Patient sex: F
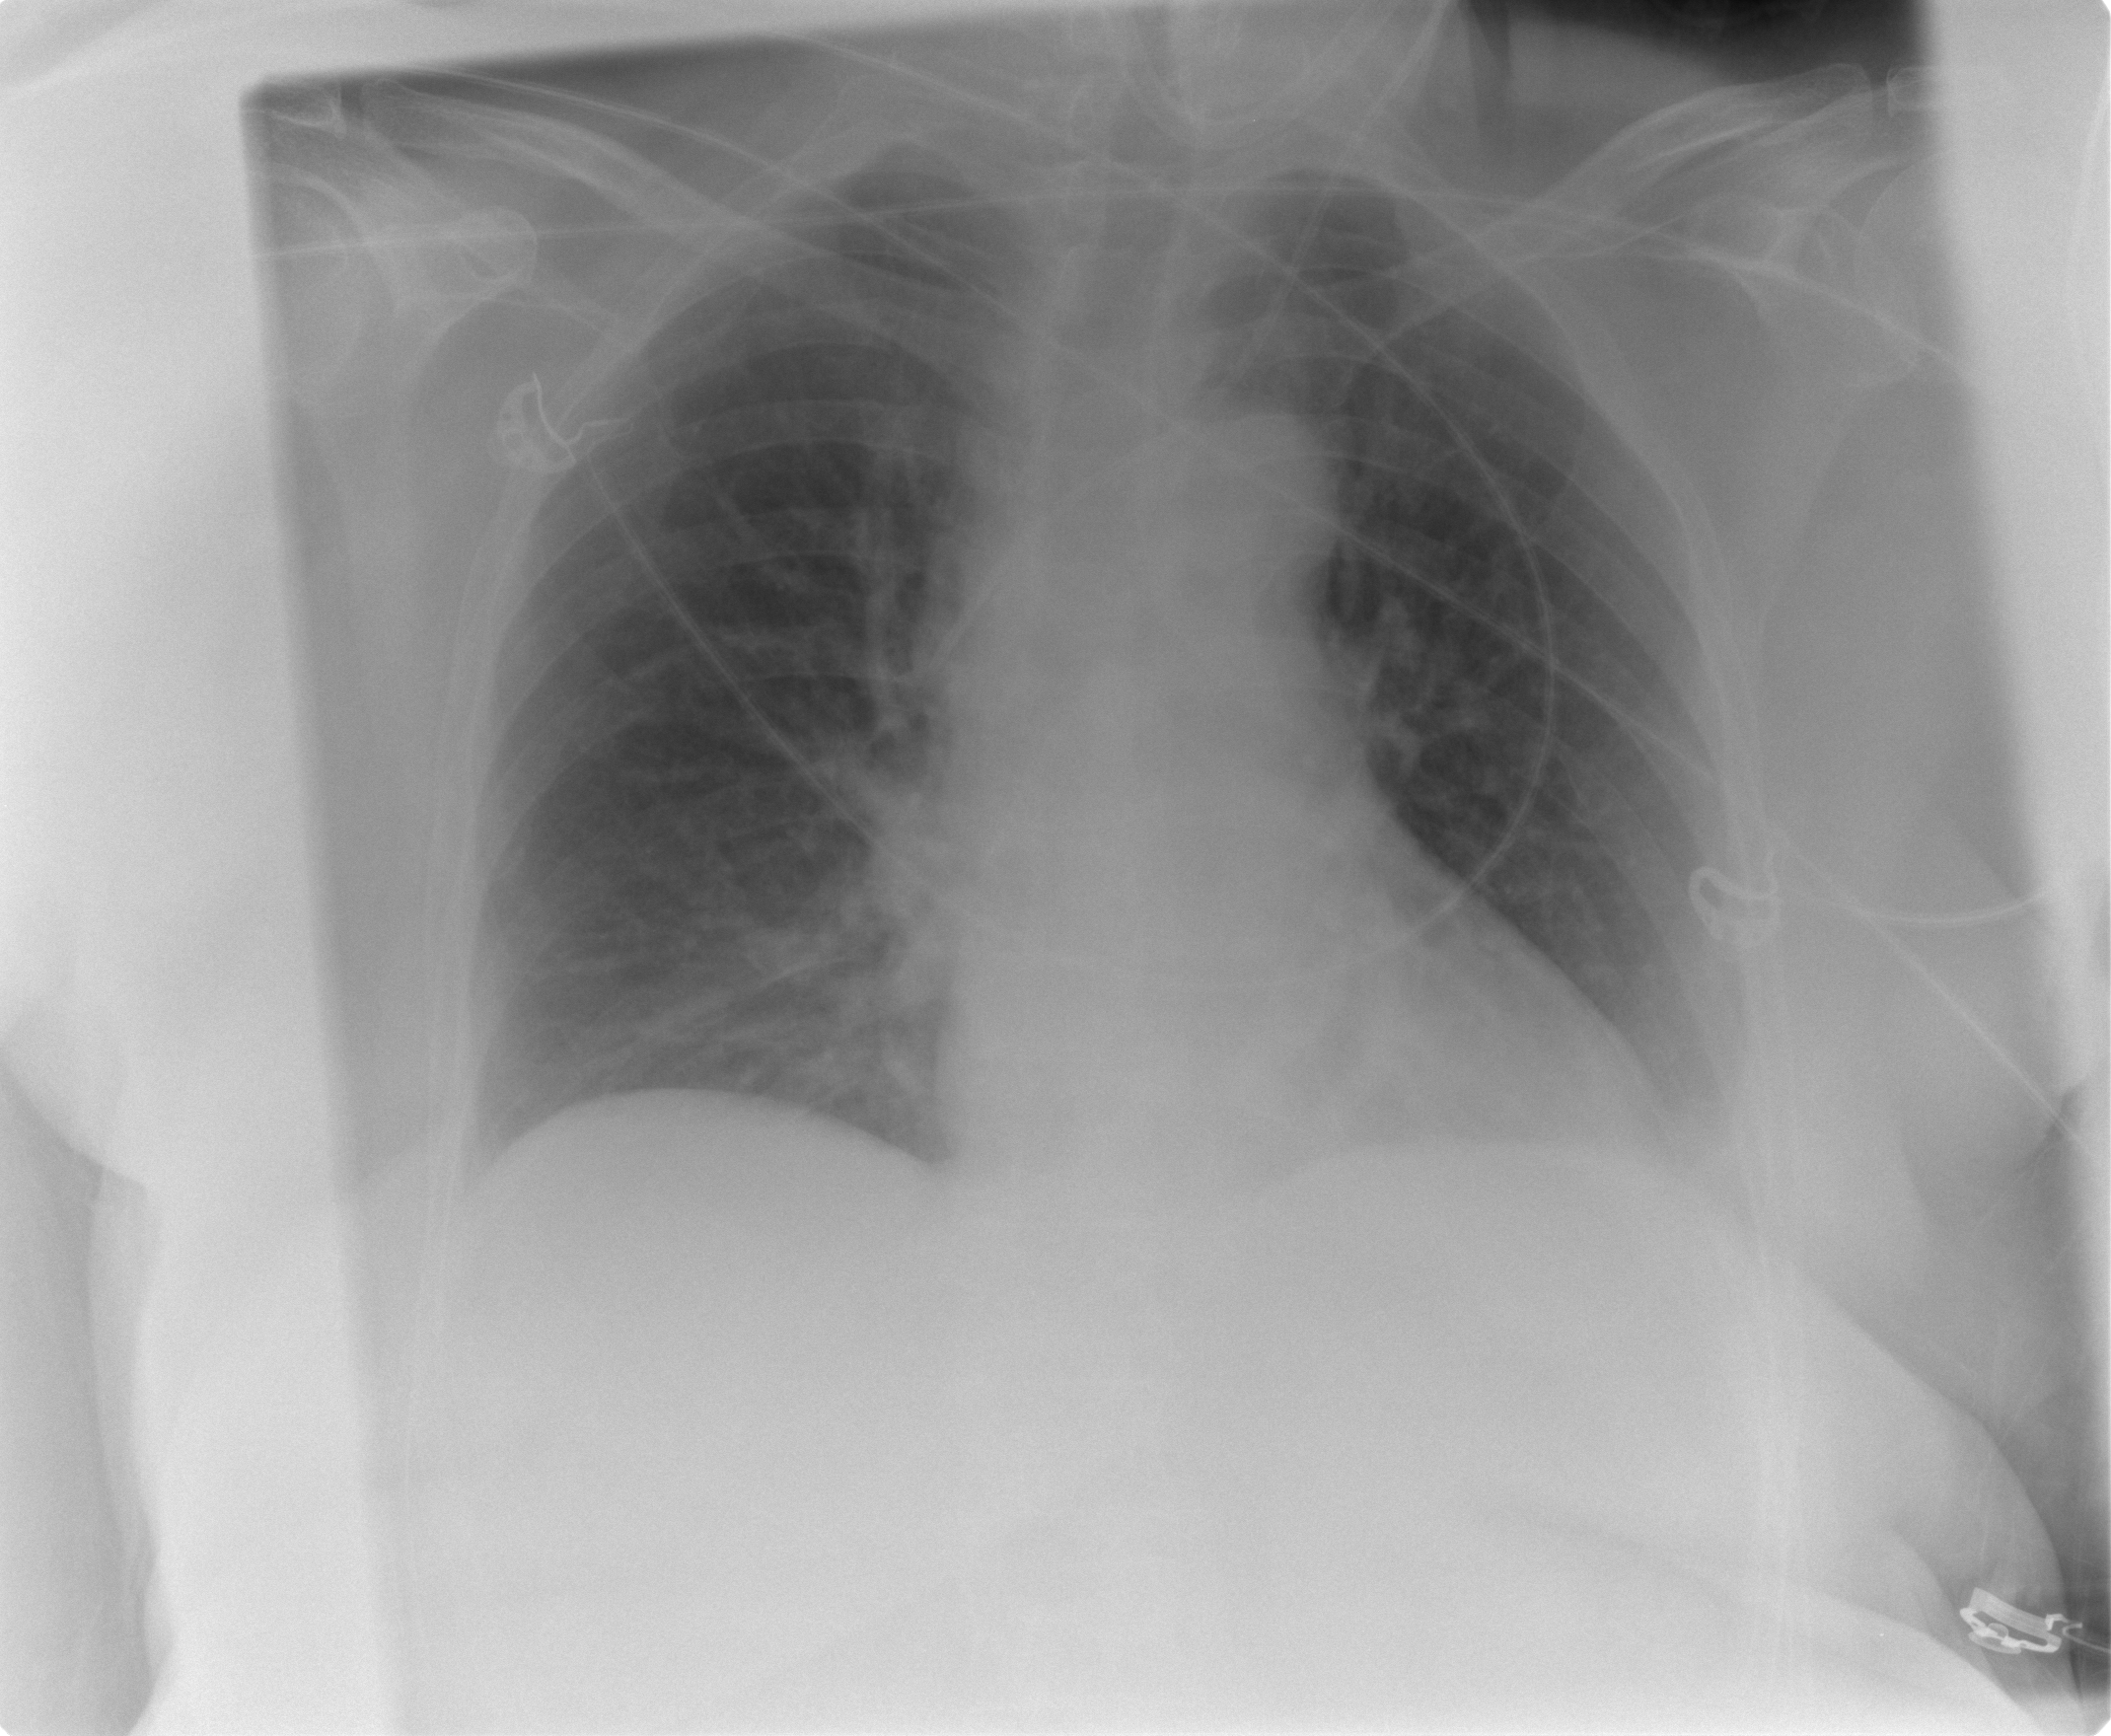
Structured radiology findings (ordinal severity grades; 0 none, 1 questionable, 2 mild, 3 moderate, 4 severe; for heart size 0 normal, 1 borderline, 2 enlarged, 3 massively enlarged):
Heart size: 0
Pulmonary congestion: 0
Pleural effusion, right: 0
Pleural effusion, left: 2
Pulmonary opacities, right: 0
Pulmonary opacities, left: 0
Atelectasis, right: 0
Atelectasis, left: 2